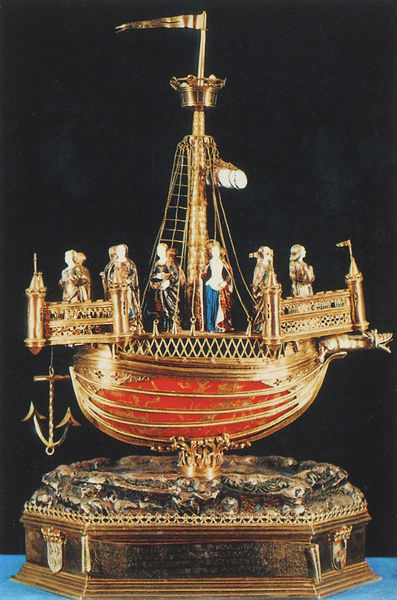
Titel: Schiffchen der hl. Ursula und ihrer Gefährtinnen
Standort: Reims, Kathedrale (EU - F)
Schlagwörter: blau, frauen, menschen, braun, frau, holz, kleid, männer, schwarz, rot, sockel, figur, gold, krone, skulptur, schiff, segel, modell, fahne, mast, figuren, leiter, reling, model, takelage, truhe, dose, kasten, wappen, anker, schatulle, kästchen, netz, golf, aufsatz, besatzung, ausguck, arche, freu, zierat, ursula, gallere, mmastkorb